Question: I am trying to search my database for a result, and display all the columns relating to that result. My connection to the database works fine, but I don't know how to print the result of my query.

I tried accessing it as an array, but it did not work. What I want is to be able to search the database for the username 'TEST', and to return the password, email and username (to check the username exists).
My current code is this
'''
$user = mysqli_query($con,"SELECT * FROM user_list where username = '$username'");
print_r($user);
'''
'$username' is the username. It returns this
'''
(
[current_field] => 0
[field_count] => 4
[lengths] =>
[num_rows] => 2
[type] => 0
)
'''
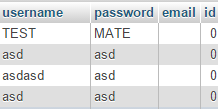
Answer: Use Fetch to display the result
'''
$result = mysqli_query($con,"SELECT * FROM user_list where username = '" . mysqli_real_escape_string($con, $username) . "'");
while($row = mysqli_fetch_array($result))
{
print_r($row);
}
'''